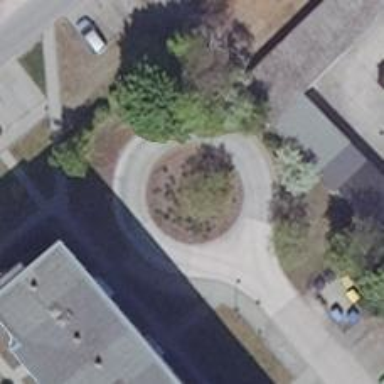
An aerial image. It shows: Turning loop on the road.